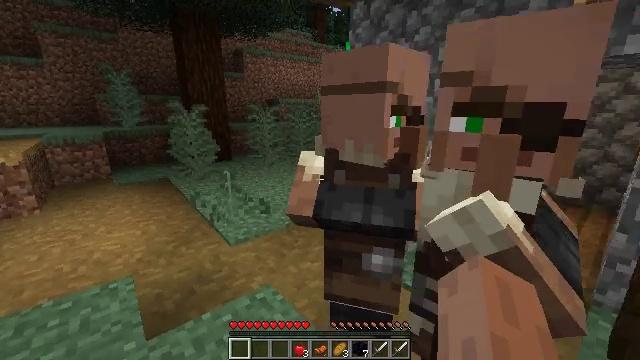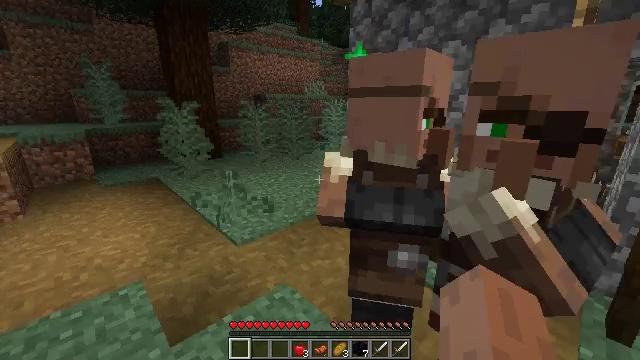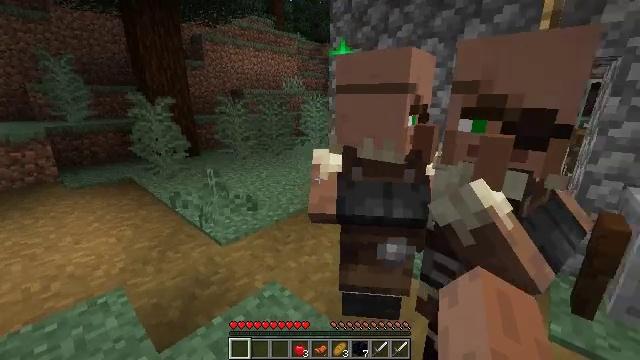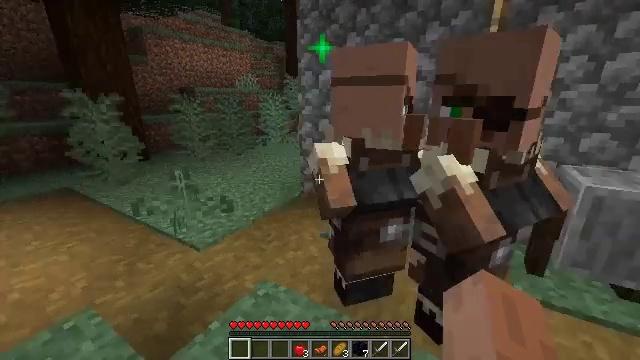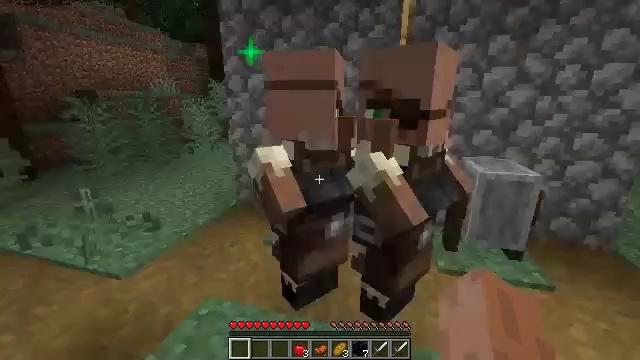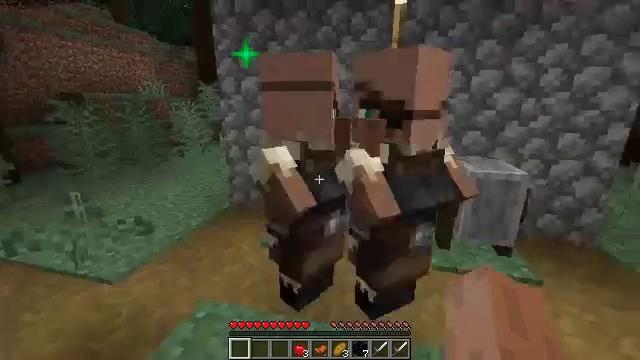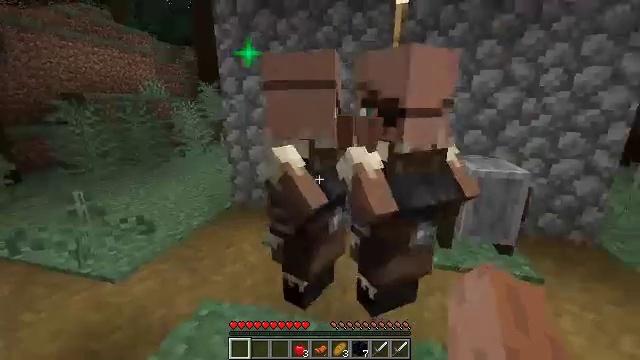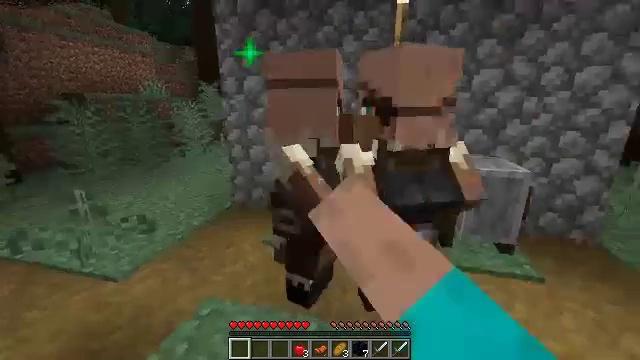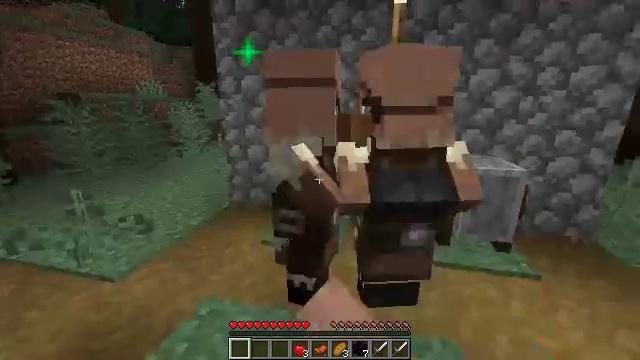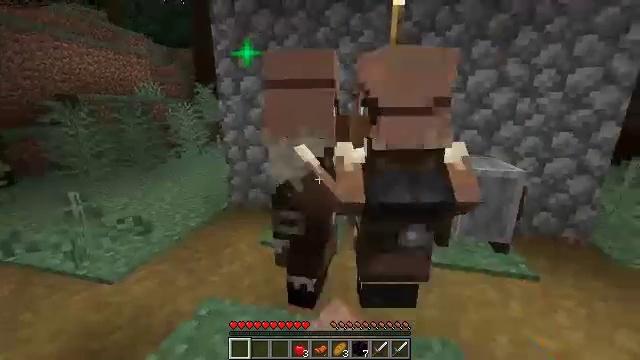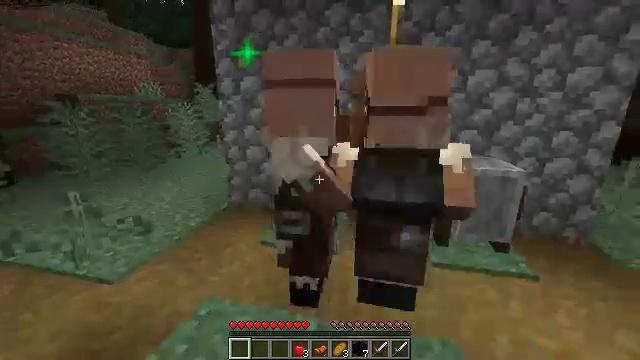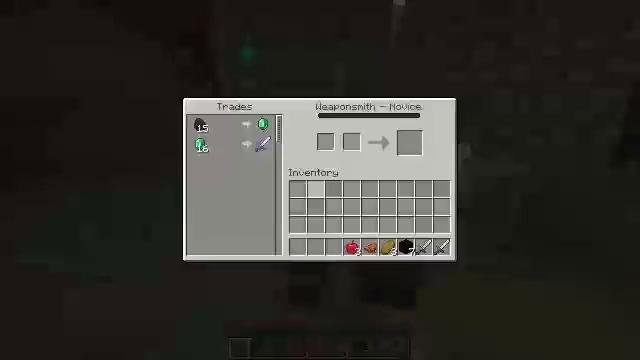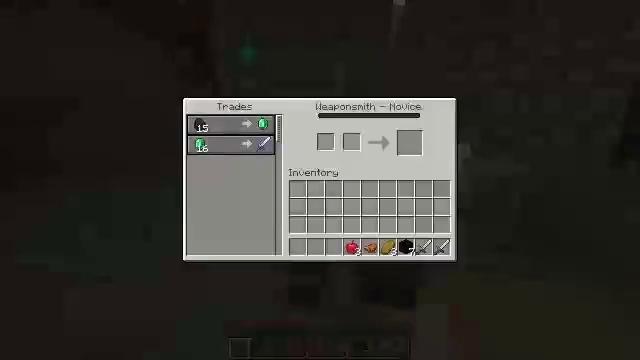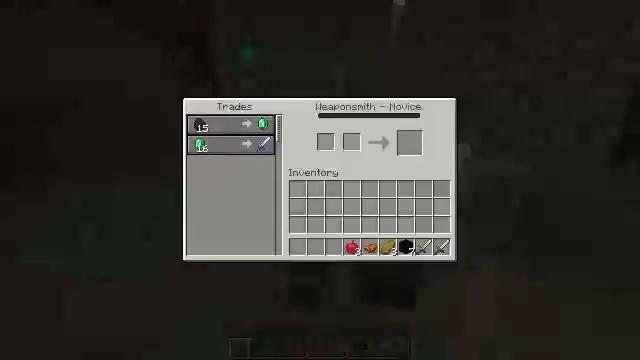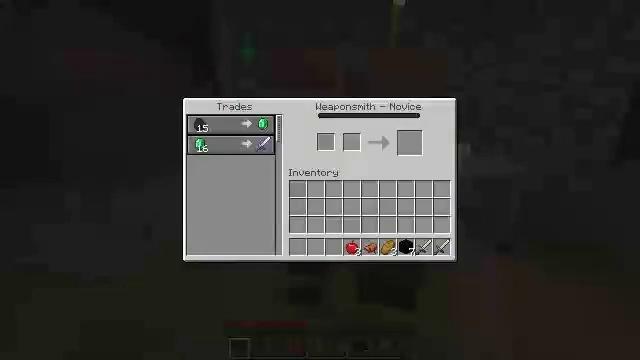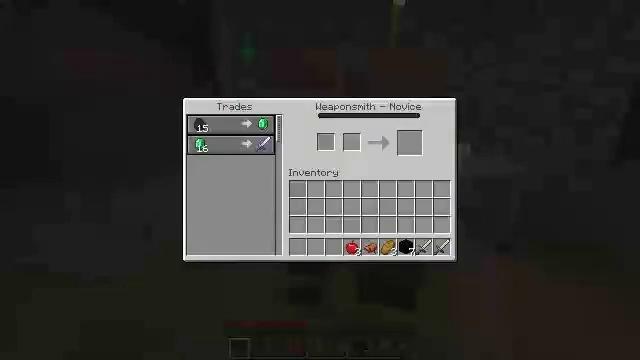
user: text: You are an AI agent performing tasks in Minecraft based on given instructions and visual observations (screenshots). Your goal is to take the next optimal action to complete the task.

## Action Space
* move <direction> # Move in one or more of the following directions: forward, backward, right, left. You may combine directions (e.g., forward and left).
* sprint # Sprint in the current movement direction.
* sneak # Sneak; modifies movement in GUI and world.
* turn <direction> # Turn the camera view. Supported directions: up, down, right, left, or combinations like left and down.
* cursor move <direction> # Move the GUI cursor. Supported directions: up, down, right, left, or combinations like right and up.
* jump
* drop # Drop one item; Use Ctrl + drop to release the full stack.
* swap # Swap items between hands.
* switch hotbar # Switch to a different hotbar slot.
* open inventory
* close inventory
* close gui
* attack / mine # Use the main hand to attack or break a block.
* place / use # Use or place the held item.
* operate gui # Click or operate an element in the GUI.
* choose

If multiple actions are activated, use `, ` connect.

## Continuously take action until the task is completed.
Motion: motion action
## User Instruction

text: Remove the blue bed from its location.
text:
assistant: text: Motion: move left, turn right
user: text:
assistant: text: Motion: move left, turn right
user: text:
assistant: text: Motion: turn right
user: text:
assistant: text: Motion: turn right and up
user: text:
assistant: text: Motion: turn right
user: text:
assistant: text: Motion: use / place
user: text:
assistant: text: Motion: use / place
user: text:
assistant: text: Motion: use / place
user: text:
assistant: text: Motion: no_op
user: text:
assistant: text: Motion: no_op
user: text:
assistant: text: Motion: open gui
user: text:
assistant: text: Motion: no_op
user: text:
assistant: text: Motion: no_op
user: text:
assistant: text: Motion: cursor move left and up
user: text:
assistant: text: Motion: cursor move left and up
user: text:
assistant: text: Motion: no_op
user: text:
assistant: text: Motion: no_op
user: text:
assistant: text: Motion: no_op
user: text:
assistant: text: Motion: cursor move left
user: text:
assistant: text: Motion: no_op
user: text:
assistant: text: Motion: no_op
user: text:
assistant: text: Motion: no_op
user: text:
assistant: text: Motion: no_op
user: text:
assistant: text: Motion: no_op
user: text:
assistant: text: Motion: no_op
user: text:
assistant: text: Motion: no_op
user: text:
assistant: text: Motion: no_op
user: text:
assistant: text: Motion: no_op
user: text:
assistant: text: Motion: no_op
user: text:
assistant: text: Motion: no_op